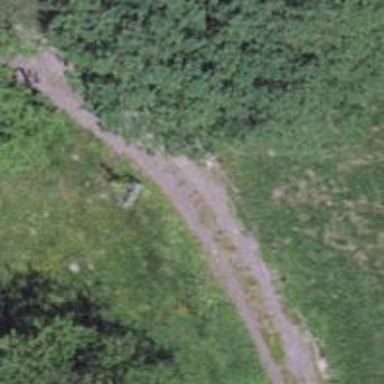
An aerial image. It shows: Track with compacted grade1 surface.